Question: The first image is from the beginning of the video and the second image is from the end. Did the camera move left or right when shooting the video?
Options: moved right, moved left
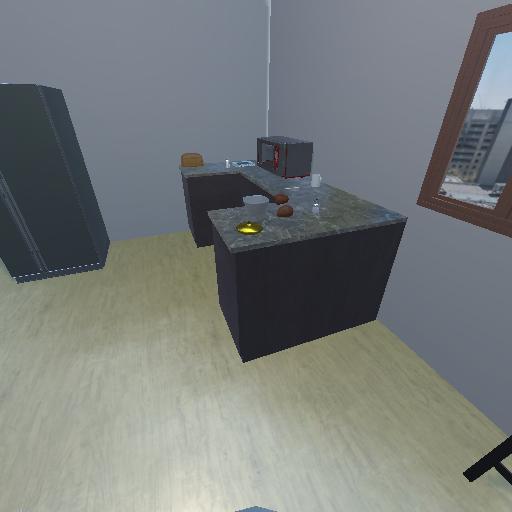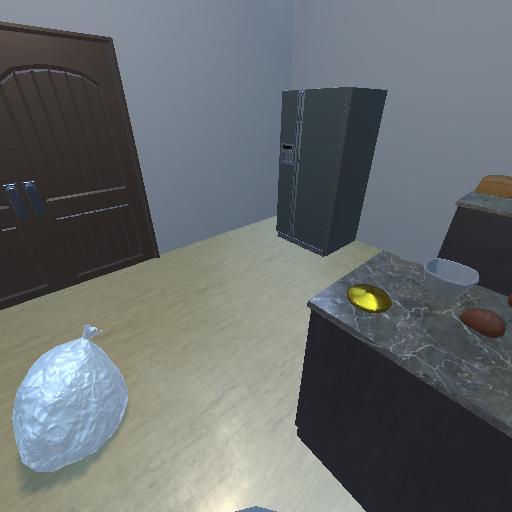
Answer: moved right